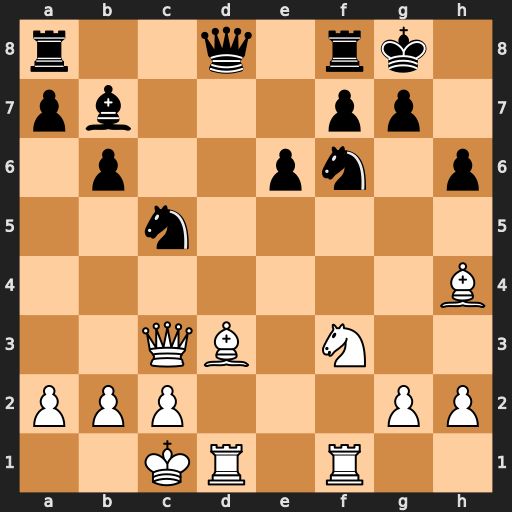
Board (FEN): r2q1rk1/pb3pp1/1p2pn1p/2n5/7B/2QB1N2/PPP3PP/2KR1R2
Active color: w
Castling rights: -
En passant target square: -
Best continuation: Bh7+ Kxh7 Rxd8